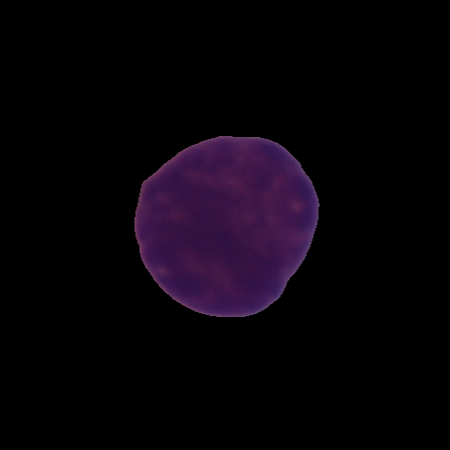
Label: healthy